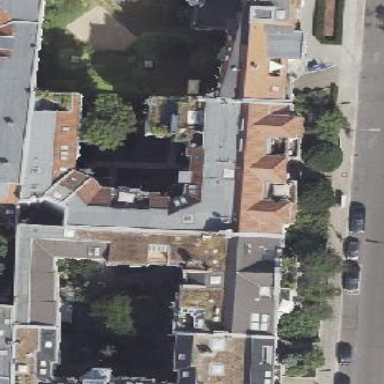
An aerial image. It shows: The image shows part of apartment building.